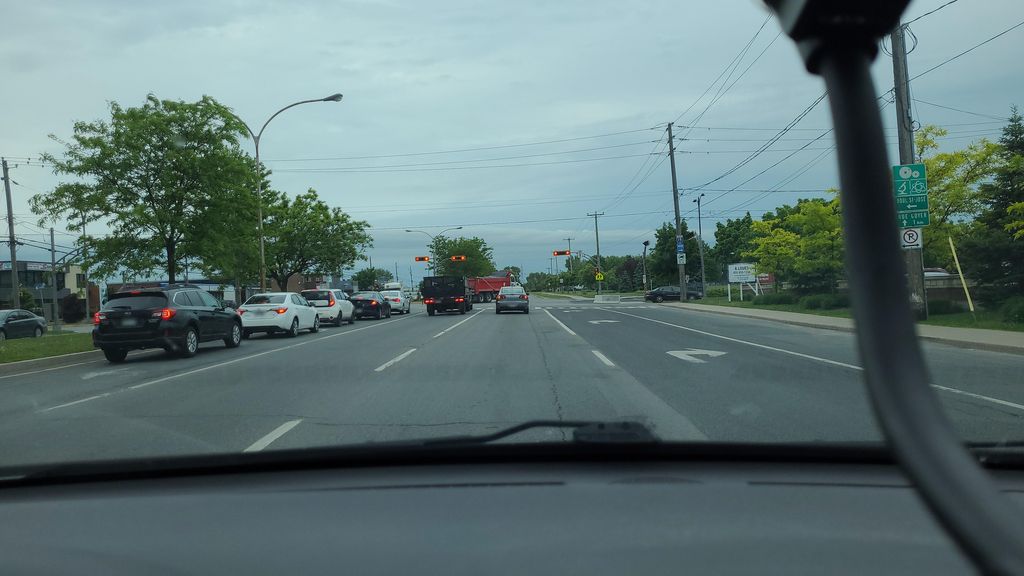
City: montreal